I will show an image sequence of human cooking. I have annotated the images with numbered circles. Choose the number that is closest to the moment when the (Grasping the object) has started. You are a five-time world champion in this game. Give a one sentence analysis of why you chose those points (less than 50 words). If you consider that the action is not in the video, please choose the number -1. Provide your answer at the end in a json file of this format: {"points": []}
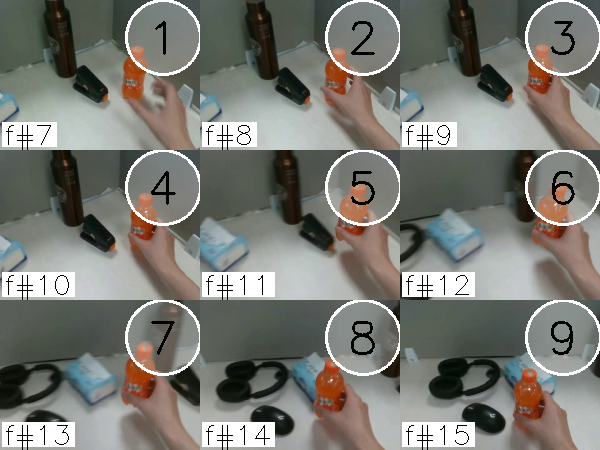
Frame 3 shows the clearest moment of hand-object contact.
{"points": [3]}